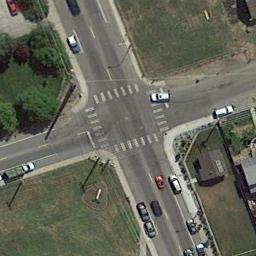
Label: intersection